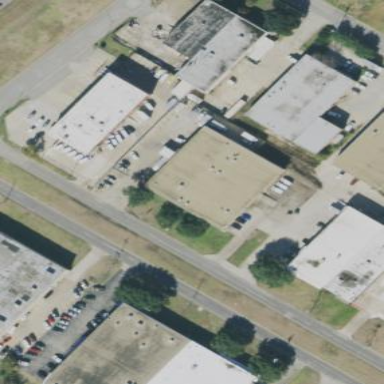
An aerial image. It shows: Warehouse.